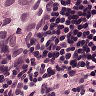
Metastatic tissue present: yes